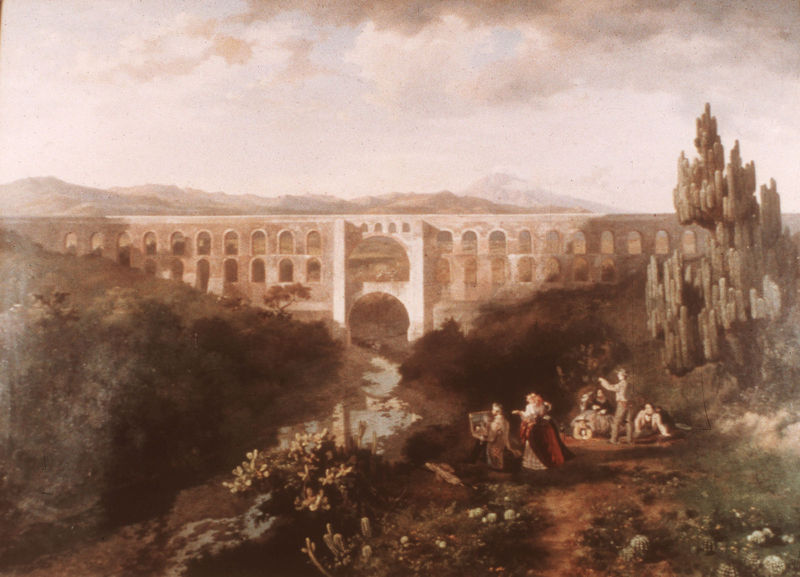
Titel: Die Arkaden von Matlala
Künstler: Eugenio Landesio
Schlagwörter: gemälde, gruppe, himmel, bäume, landschaft, gesellschaft, malerei, bach, horizont, hügel, brücke, pflanzen, tal, bogen, italien, berge, ausflug, fluß, maler, staffelei, bögen, rom, römer, kaktus, aquädukt, staffel, römisch, bauwerk, brüke, boben